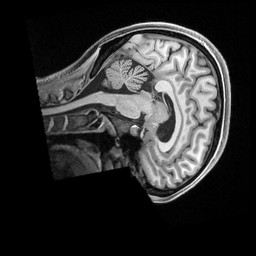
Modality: T1w
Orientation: sagittal
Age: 32
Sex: female
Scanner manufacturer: siemens
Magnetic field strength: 3 T
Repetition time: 2.5 s
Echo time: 0.00296 s